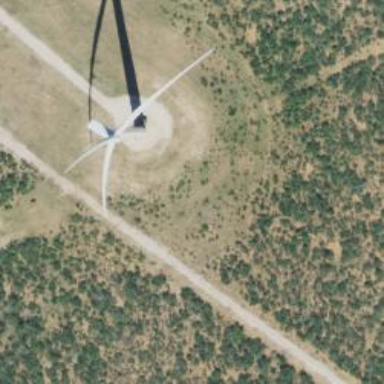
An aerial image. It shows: Wind turbine generator that utilizes wind as its source for generating electricity. It is of the horizontal axis type.